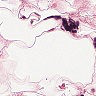
Metastatic tissue present: no